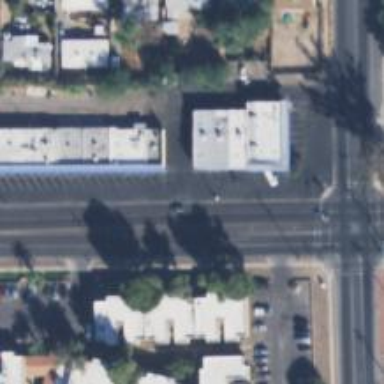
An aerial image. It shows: Alleyway designated as service road.